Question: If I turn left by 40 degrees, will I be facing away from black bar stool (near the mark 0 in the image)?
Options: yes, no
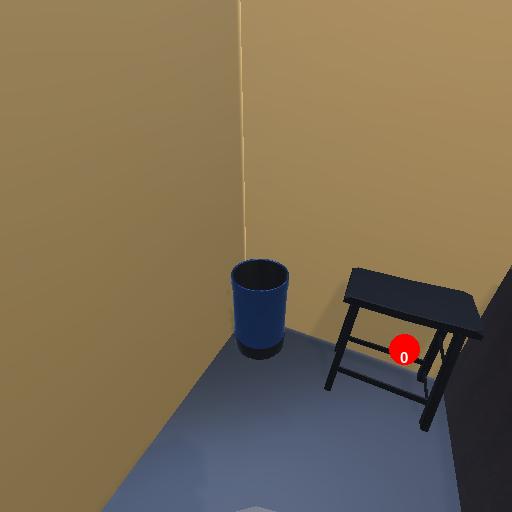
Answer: yes